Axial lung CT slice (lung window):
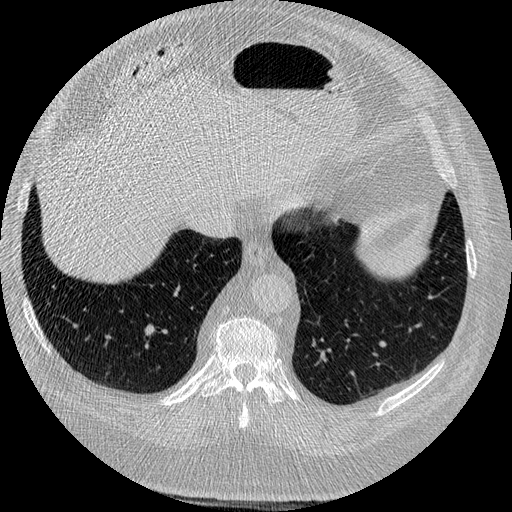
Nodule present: no